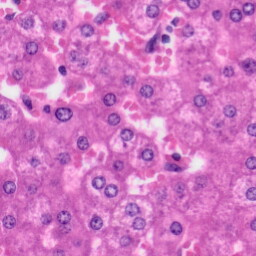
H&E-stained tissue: Liver